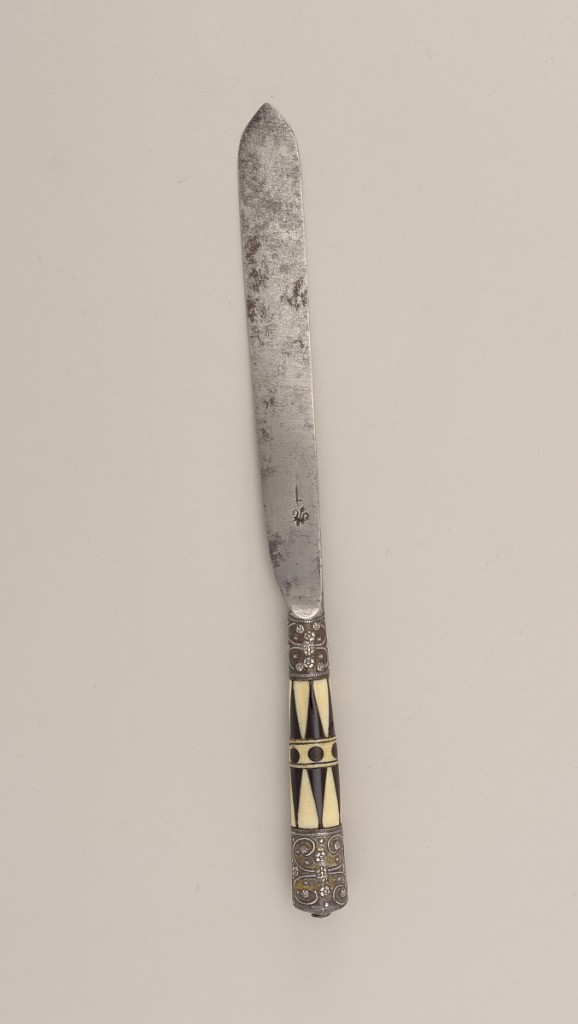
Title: Knife with Triangular Pattern Ivory and Bone Handle
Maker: London Cutler's Company
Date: ca. 1610
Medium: steel, silver, gold, ivory, bone
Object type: knife
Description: Blade with straight sides and leaf-shaped point; hollow bolster. Ferrules silver-gilt with floral pattern. Tapered handles of ivory and bone inlaid in triangular pattern. In middle of handle black inlaid dots and two horizontal bands. Silver-gilt caps with floral pattern on end of handle.